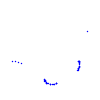
Particle: kaon